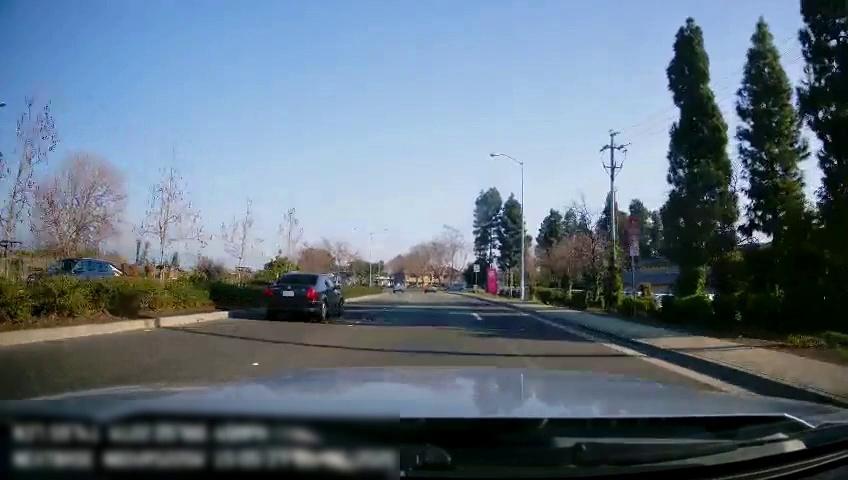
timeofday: Day
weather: Sunny
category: Drivable Space
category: Vehicles | Car
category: Vehicles | Truck
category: Vehicles | SUV
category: Vehicles | Car
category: Lanes | Current Lane